Interaction volume radius: 10 \u00c5
Interaction volume height: 25 \u00c5
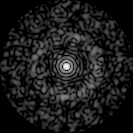
Disorder parameter: 0.8347